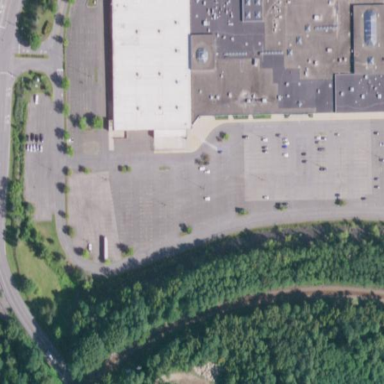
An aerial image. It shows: Parking area.